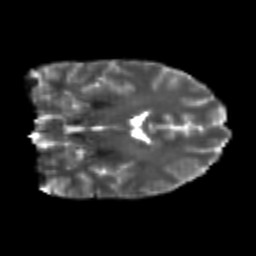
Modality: T2w
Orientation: coronal
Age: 26
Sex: male
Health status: healthy
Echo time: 0.074 s